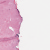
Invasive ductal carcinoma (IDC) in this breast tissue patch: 0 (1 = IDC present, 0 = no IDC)